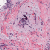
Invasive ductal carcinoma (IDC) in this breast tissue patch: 1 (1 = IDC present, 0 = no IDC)